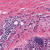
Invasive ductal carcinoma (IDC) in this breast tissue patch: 0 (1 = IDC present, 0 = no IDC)